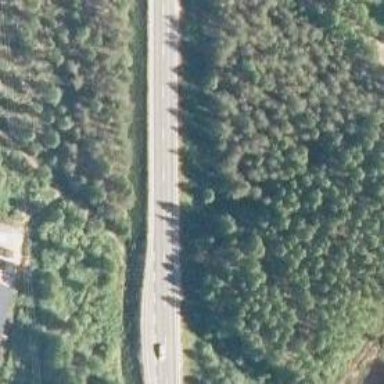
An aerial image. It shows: Asphalt road designated as trunk highway.